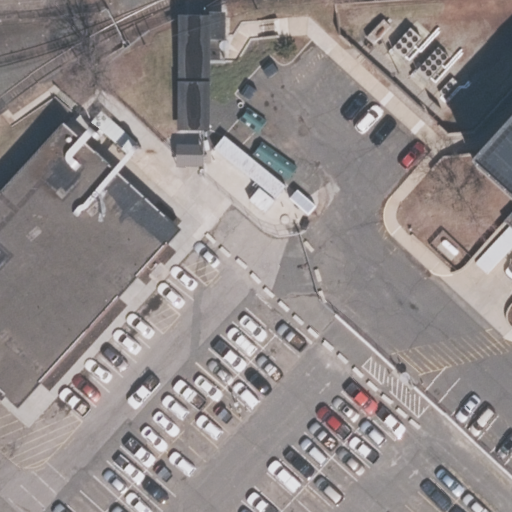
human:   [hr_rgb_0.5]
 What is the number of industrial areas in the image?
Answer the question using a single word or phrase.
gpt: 1

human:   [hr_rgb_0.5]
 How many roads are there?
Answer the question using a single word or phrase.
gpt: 3

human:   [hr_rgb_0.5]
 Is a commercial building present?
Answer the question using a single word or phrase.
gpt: no

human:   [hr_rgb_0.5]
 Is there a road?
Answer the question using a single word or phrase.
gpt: yes

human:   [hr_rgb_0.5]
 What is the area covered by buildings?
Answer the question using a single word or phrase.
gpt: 90m2

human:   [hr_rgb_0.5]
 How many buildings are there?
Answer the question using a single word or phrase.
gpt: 1

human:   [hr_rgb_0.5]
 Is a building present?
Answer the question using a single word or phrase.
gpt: yes

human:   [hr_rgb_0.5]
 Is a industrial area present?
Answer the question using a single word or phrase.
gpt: yes

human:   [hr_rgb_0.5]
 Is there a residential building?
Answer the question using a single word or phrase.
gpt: yes

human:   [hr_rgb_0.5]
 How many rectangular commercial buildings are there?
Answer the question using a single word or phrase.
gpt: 0

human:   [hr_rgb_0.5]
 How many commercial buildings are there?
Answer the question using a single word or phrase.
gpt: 0

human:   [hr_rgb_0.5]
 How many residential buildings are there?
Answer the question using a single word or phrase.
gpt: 1

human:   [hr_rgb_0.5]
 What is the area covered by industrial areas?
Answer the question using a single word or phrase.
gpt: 10583m2

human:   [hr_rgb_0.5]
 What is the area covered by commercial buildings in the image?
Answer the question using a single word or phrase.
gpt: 0m2

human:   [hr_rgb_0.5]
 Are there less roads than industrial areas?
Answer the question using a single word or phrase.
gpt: no

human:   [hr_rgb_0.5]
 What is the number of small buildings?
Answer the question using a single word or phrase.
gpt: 1

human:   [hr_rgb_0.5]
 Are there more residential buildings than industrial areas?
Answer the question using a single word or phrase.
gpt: no

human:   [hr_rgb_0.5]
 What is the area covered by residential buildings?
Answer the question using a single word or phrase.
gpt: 90m2

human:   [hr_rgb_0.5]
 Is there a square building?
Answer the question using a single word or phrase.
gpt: no

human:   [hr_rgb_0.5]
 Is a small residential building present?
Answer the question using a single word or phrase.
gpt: yes

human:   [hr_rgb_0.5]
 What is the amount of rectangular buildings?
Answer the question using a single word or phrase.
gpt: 1

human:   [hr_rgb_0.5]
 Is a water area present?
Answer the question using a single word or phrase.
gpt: no

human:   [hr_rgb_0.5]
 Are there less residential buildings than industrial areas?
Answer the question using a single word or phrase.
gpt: no

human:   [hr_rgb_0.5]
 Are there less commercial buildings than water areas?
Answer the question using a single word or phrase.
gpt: no

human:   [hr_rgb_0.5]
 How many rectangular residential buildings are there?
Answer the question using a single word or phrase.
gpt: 1

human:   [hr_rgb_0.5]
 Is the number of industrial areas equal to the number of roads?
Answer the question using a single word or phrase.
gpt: no

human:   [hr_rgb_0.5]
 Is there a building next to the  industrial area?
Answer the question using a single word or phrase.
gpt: yes

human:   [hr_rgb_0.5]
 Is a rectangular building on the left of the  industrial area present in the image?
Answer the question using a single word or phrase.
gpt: yes

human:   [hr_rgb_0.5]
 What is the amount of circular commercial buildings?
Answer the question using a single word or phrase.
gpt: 0

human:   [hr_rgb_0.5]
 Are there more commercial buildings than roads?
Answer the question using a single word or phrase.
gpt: no

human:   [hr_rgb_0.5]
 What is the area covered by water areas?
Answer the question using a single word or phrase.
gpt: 0m2

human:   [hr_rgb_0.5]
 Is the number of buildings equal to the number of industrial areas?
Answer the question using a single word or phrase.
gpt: yes

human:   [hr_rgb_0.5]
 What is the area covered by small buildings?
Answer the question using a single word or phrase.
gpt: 90m2

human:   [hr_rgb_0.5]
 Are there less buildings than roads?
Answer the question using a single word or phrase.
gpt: yes

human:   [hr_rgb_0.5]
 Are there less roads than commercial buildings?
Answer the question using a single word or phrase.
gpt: no

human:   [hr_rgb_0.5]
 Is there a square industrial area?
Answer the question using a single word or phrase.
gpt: no

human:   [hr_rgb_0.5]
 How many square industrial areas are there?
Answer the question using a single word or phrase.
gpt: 0

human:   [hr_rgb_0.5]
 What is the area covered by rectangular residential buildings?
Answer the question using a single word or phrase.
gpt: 90m2

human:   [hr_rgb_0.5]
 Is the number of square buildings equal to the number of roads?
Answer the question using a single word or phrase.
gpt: no

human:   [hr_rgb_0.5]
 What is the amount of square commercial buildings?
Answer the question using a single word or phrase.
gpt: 0

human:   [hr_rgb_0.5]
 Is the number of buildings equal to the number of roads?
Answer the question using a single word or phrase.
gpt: no

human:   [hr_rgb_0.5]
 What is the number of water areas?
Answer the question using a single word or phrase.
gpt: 0

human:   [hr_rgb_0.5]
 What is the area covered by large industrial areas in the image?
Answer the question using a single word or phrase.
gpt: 10583m2

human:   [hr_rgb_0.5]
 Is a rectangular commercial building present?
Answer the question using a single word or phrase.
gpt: no

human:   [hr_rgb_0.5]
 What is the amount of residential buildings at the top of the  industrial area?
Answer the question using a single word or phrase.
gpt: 1

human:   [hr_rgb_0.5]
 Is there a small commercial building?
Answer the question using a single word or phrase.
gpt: no

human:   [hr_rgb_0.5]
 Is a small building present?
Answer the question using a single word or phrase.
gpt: yes

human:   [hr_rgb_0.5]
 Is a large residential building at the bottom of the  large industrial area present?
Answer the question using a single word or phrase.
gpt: no

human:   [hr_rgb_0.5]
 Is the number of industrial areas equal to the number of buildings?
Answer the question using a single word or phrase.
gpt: yes

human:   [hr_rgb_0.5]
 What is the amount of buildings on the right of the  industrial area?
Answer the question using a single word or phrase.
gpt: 0

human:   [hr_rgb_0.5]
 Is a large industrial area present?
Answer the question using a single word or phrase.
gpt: yes

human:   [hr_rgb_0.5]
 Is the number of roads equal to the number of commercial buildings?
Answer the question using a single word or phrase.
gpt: no

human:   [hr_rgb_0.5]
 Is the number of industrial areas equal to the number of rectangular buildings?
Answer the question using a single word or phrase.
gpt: yes

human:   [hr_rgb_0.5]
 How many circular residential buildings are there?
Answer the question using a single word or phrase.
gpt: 0

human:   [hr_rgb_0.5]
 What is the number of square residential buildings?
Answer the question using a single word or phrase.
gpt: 0

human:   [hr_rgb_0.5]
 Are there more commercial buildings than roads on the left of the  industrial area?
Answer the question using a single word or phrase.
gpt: no

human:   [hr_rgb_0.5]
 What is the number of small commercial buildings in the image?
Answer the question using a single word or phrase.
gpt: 0

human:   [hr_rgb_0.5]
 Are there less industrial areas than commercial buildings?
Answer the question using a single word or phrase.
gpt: no

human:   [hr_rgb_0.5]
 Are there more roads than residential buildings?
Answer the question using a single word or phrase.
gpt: yes

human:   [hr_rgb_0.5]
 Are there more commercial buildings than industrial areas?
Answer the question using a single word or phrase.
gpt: no

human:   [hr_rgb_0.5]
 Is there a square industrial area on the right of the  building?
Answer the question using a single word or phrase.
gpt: no

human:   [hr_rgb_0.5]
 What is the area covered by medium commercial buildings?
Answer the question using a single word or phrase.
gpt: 0m2

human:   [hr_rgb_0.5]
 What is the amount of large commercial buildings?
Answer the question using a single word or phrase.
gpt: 0

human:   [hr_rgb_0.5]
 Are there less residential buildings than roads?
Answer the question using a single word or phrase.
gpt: yes